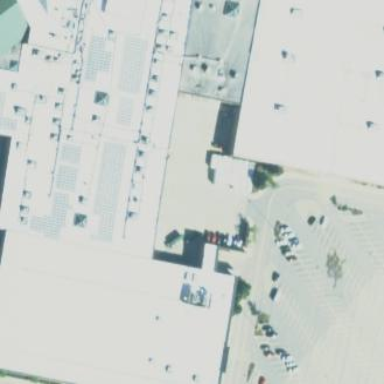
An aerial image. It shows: Department store building.